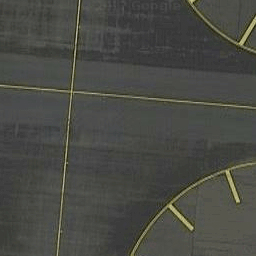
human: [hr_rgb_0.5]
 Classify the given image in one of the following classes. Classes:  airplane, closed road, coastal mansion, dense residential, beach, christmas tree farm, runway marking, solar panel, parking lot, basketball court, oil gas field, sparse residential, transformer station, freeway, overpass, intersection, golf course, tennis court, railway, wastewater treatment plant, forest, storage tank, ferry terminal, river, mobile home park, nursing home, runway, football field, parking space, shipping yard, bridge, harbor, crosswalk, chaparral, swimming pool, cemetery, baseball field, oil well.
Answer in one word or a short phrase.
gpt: runway marking